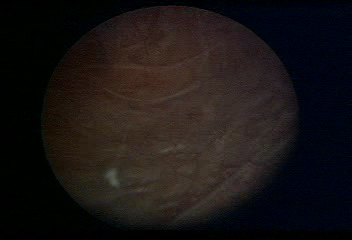
Modality: WLC
Class: Normal mucosa
Bladder cancer association: No